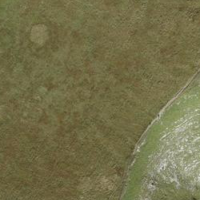
EUNIS habitat code: 23
Species observed at this site:
Pyrrhocorax graculus
Bistorta vivipara